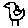
Label: bird